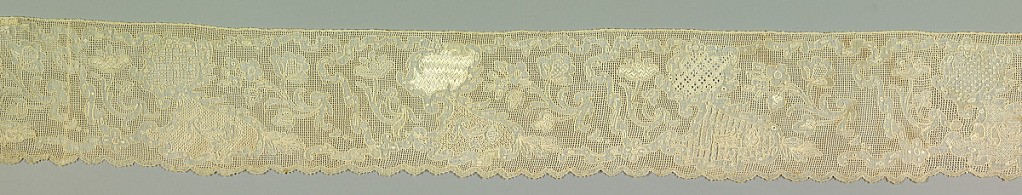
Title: Border
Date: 18th century
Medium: linen Technique: deflected element work
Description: Border with a pattern of floral sprays and sprigs. Small fields of various lace and embroidery stitches.